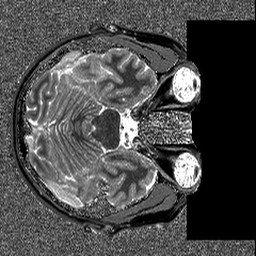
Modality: T1map
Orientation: axial
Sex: female